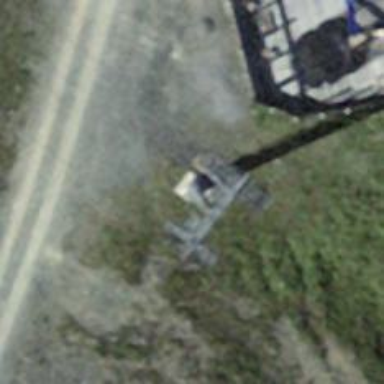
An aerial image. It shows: Pylon used for aerialway.